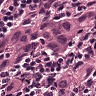
Metastatic tissue present: yes